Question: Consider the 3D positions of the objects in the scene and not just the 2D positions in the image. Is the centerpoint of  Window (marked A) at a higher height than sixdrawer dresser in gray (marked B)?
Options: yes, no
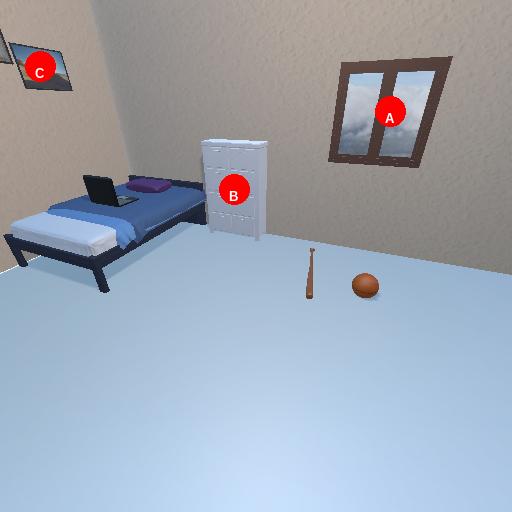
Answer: yes